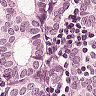
Metastatic tissue present: yes